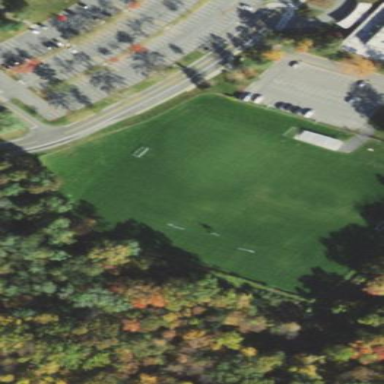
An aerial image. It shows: Soccer pitch for leisureland activities.